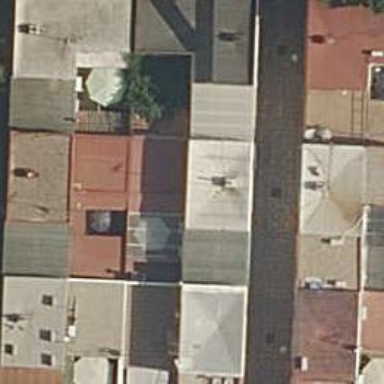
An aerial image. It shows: Terrace building.